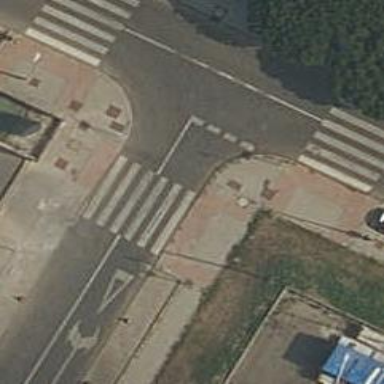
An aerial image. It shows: Zebra crossing on the road.